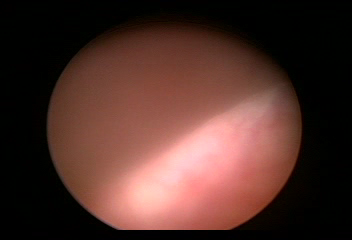
Modality: WLC
Class: Normal mucosa
Bladder cancer association: No